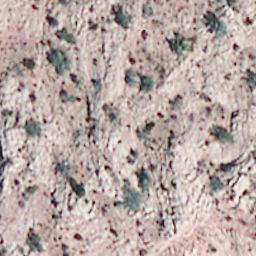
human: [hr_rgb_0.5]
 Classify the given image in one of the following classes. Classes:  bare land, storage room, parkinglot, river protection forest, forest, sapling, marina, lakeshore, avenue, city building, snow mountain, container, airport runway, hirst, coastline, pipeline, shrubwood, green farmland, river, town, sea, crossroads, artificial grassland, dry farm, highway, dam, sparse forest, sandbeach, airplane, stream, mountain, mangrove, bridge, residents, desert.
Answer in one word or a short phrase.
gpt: bare land